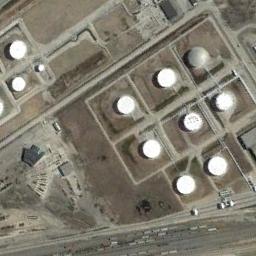
Label: storage tanks